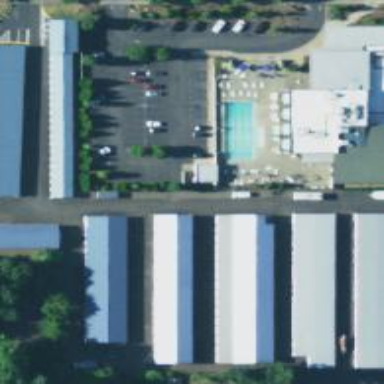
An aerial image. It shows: Area designated for garages used for storage rental.